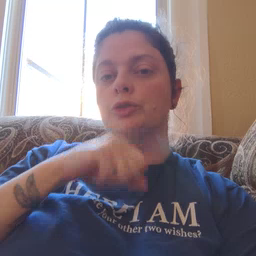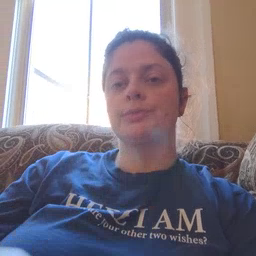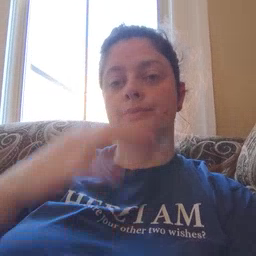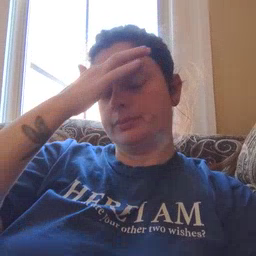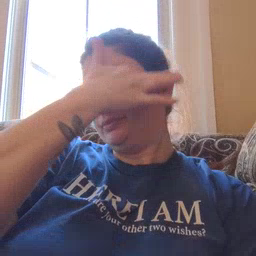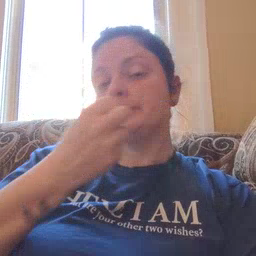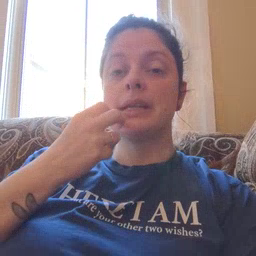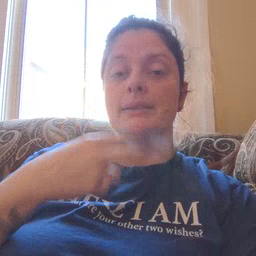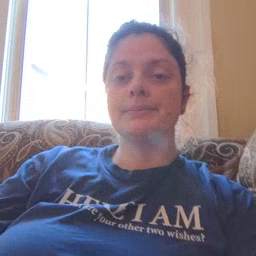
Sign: snack